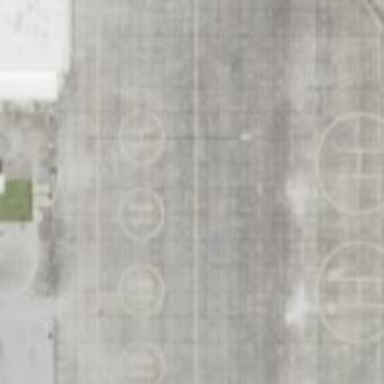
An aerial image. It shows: Image of helipad at airport.